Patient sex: M
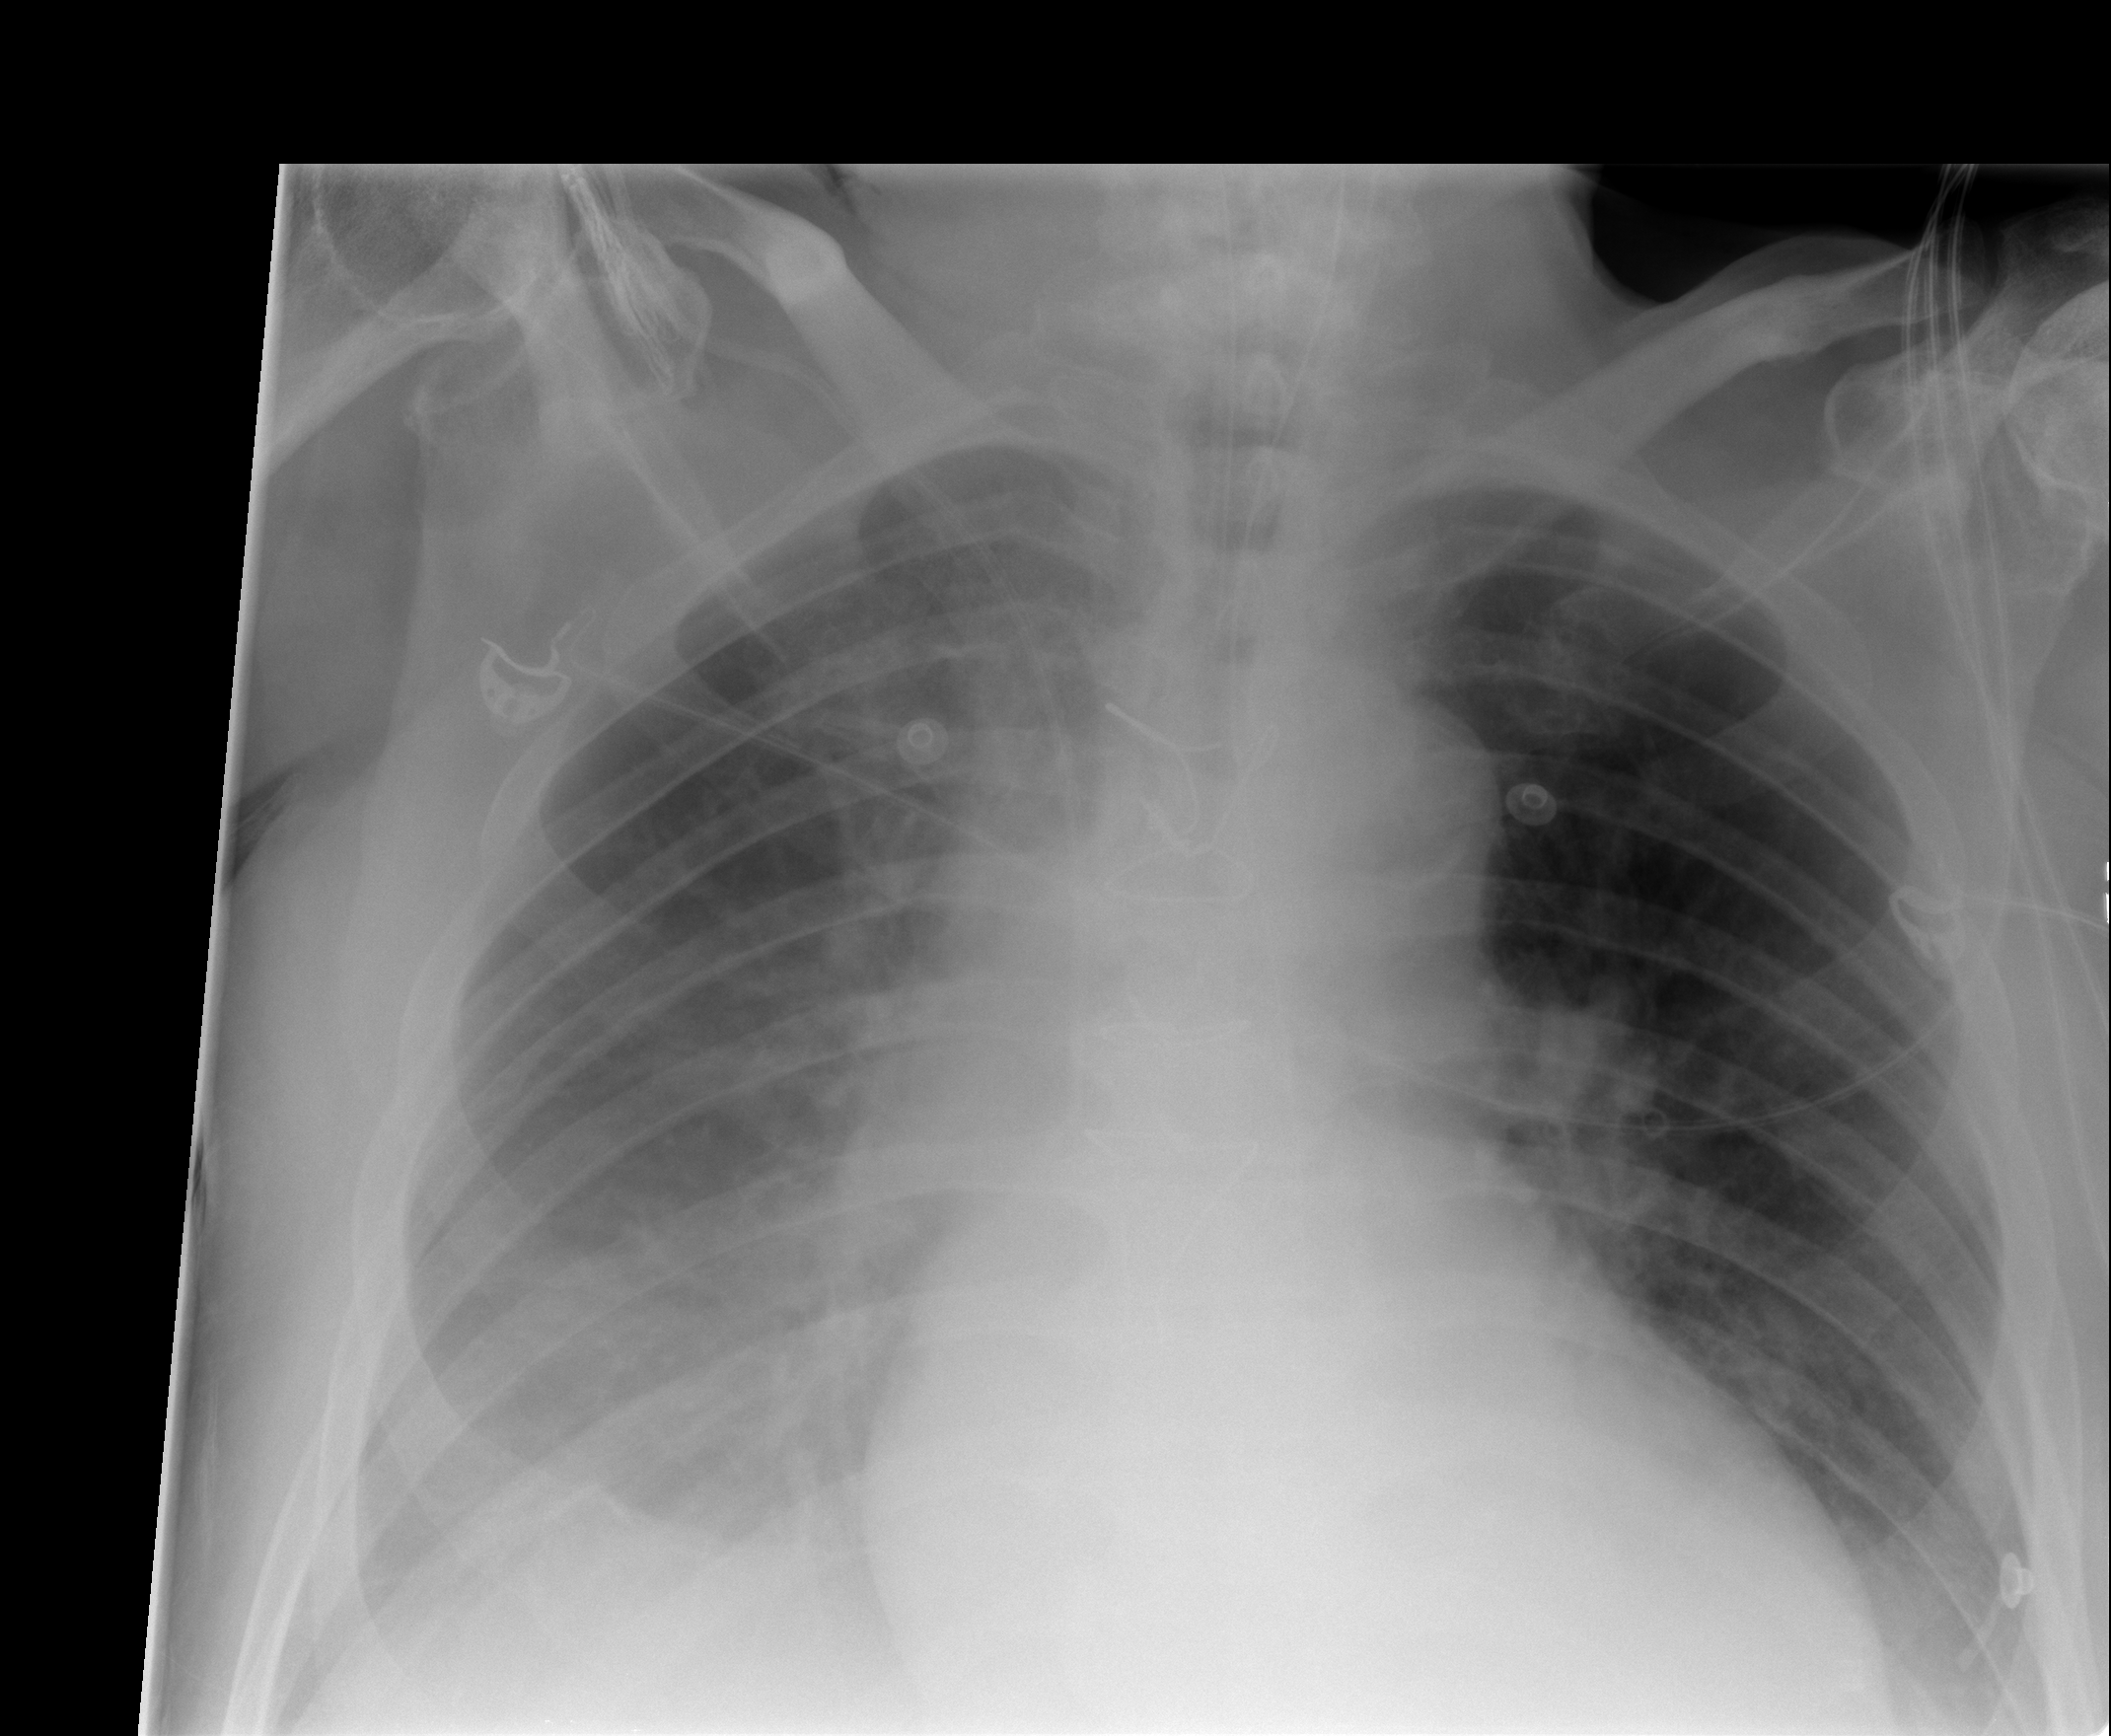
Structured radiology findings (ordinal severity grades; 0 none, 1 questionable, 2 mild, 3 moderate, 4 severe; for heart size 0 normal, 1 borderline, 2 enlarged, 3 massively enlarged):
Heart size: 1
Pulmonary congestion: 0
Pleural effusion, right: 3
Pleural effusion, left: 1
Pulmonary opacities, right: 1
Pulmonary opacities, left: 0
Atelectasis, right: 2
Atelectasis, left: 0